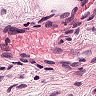
Metastatic tissue present: no